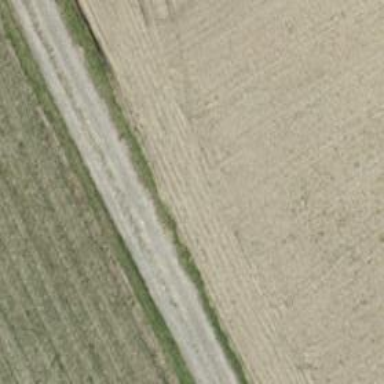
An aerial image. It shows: Track with pebblestone surface. The track type is grade2.